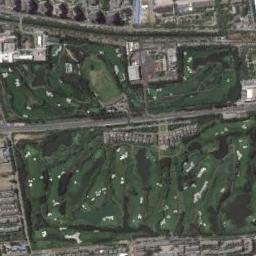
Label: golf_course